Question: What is the reading of this measurement?
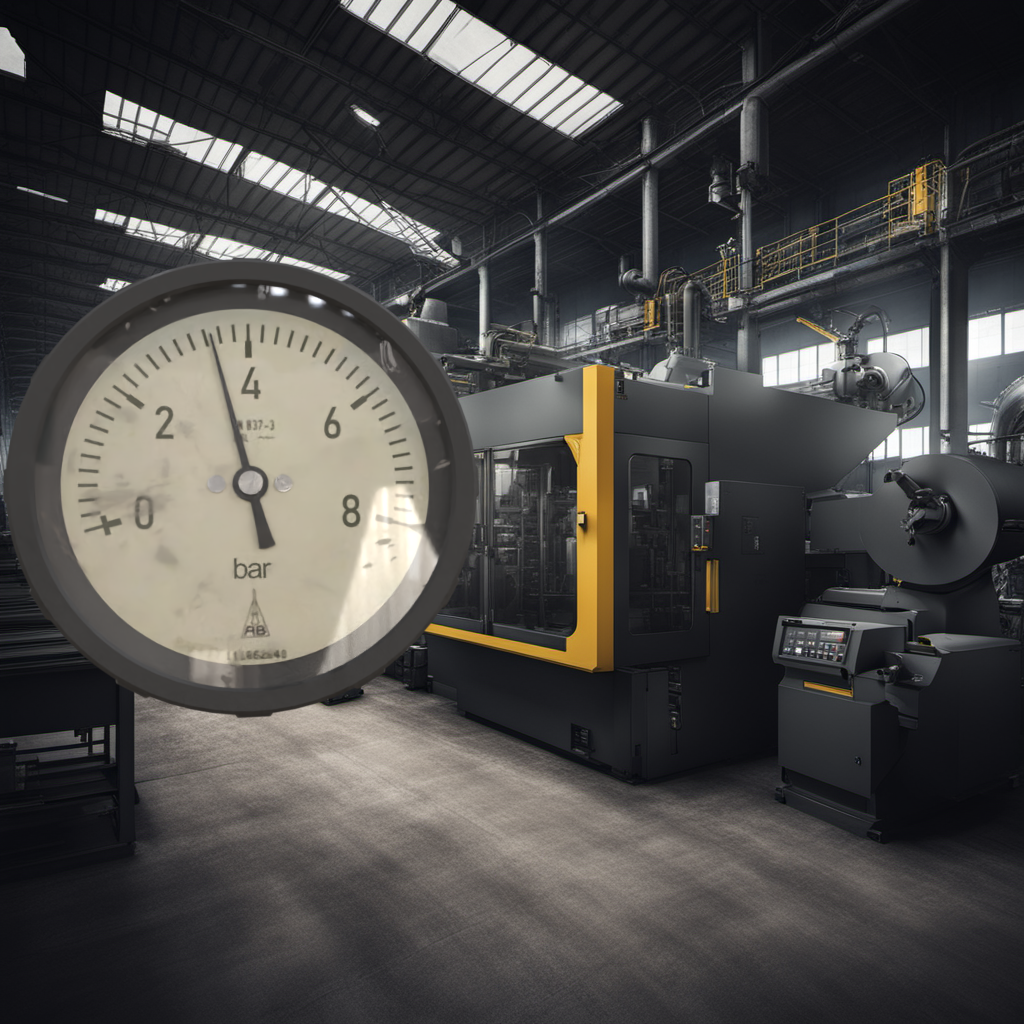
Answer: The result is 3.49
Question: What is the range of this measurement?
Answer: The range is from 0 to 8
Question: What is the minimum and maximum reading range of this measurement?
Answer: The minimum value is 0 and the maximum value is 8